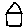
Label: house